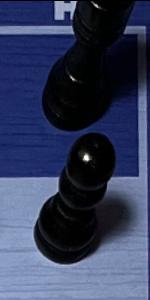
Label: Pawn_Black